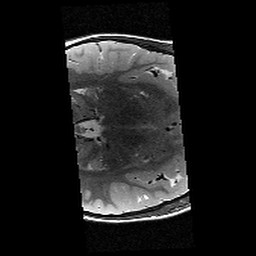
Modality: T2w
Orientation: axial
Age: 10
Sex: male
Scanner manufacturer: siemens
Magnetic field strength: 3 T
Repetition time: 9.23 s
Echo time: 0.067 s